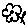
Label: flower